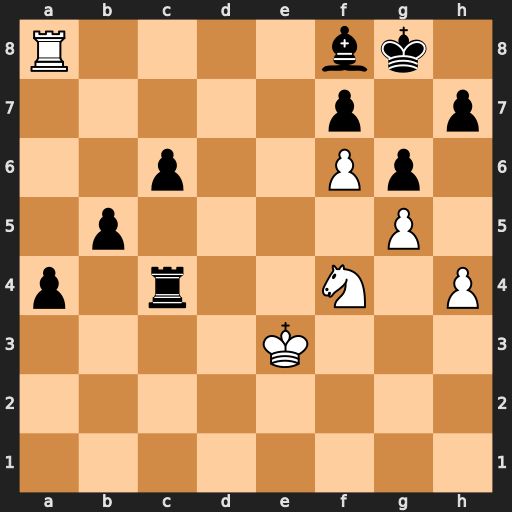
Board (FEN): R4bk1/5p1p/2p2Pp1/1p4P1/p1r2N1P/4K3/8/8
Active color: w
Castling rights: -
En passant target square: -
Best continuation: Nd3 h6 Ne5